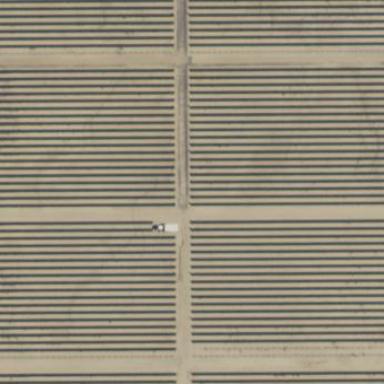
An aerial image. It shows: Solar generator utilizing photovoltaic panels.